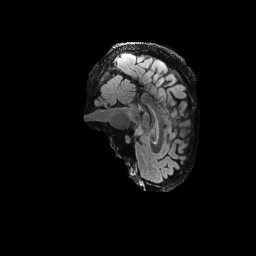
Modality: FLAIR
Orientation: sagittal
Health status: ill
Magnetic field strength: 3 T